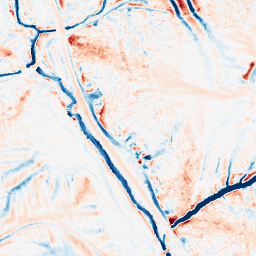
Category: edge_preserving
Decomposition family: median
Decomposition parameters: size: 15
Upsampling method: sinc_blackman
Upsampling parameters: scale: 2
kernel_size: 8
Upsampling scale: 2